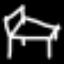
Label: bed